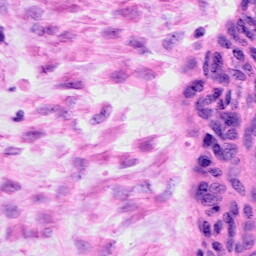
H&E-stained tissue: Cervix